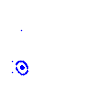
Particle: proton